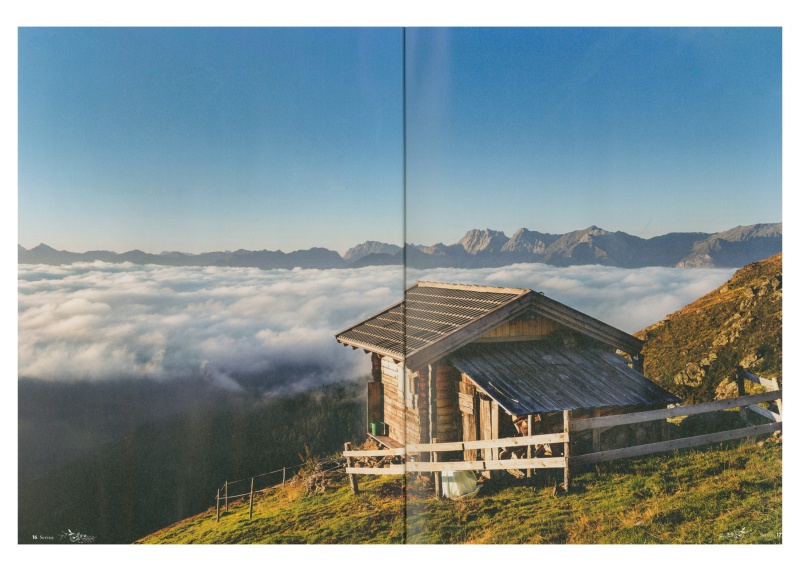
Institution: Servusmagazin
Schlagwörter: berg, blau, felsen, gott, himmel, weiß, wolken, bäume, grün, landschaft, braun, grau, holz, hüte, licht, ausblick, dach, gras, haus, wiese, wolke, zaun, architektur, steine, signatur, einsamkeit, ferne, horizont, kühe, morgen, weide, einsam, hütte, sonne, tal, wald, engel, aussicht, ruhe, abhang, berge, gebirge, gipfel, hang, leere, sonnenlicht, dächer, ziegel, nebel, kuh, alm, romantik, balken, foto, fotografie, panorama, rinder, buch, wandern, alpen, urlaub, abgrund, berggipfel, buchseite, fernweh, sehnsucht, holzhütte, halb, sonnenschein, stall, nadelbäume, brennholz, caspar david friedrich, eimer, schafe, über den wolken, berghütte, heidi, baumgrenze, schindel, bergen, falz, holzstapel, doppelseite, schäfchen, neben, zeune, wolkenmeer, wölken, zaube, #zaun, kulturwissenschaft, drittelung, zaumn, wolenmeer, zeuner, der wanderer über dem nebelmeer, gewbärge, bärgen, dfggggggggggggggggr, berghüte, grünzaun, eimber